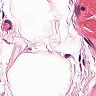
Metastatic tissue present: no